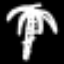
Label: palm tree